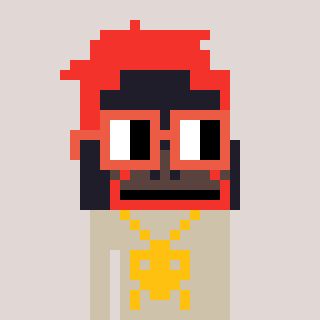
a pixel art character with square orange glasses, a orangutan-shaped head and a bege-colored body on a warm background